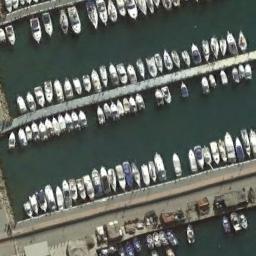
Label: harbor